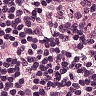
Metastatic tissue present: no